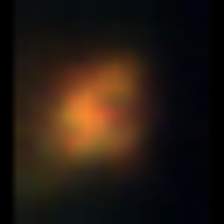
Taxon: NanoPlankton
Group: Other